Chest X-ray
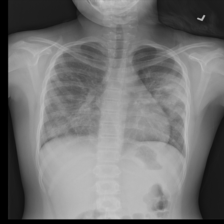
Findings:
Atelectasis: negative
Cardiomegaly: negative
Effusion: negative
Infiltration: negative
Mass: negative
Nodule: negative
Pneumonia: negative
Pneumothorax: negative
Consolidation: negative
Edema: negative
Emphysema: negative
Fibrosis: negative
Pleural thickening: negative
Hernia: negative